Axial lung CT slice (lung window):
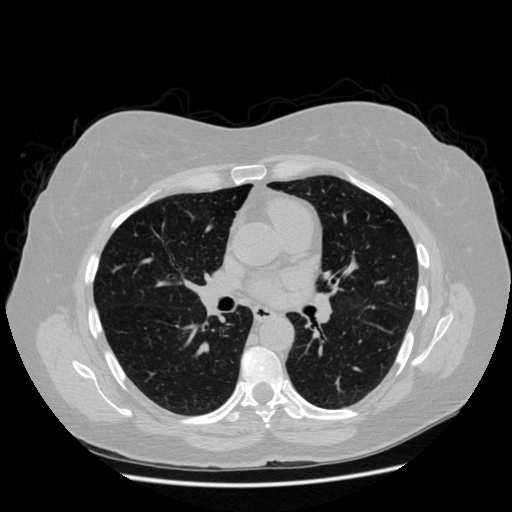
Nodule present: no